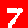
Digit: 7